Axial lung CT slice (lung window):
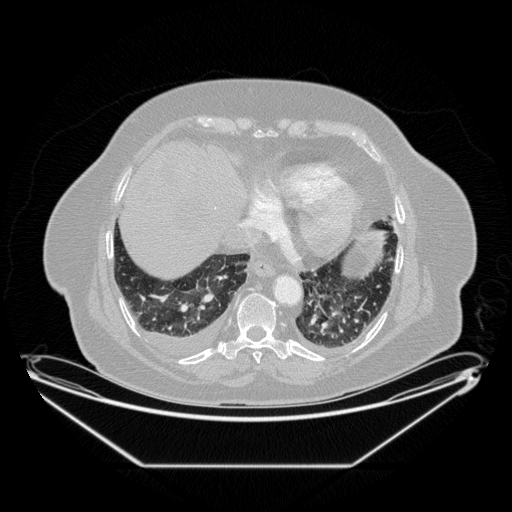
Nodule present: no